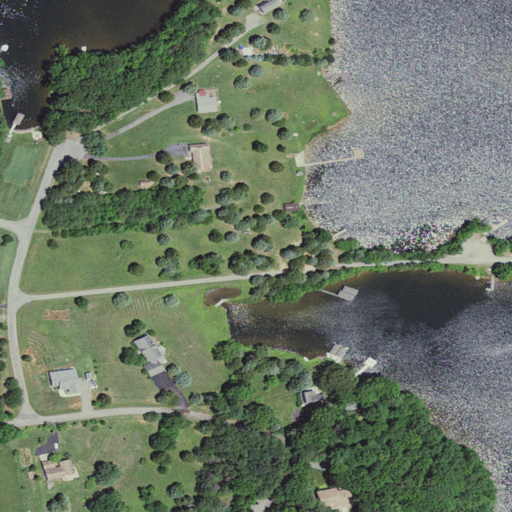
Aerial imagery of cape in Virginia named Chisholms Point containing pasture, open water, open development, mixed forest, low intensity development, shrub, evergreen forest, deciduous forest, and herbaceous wetlands